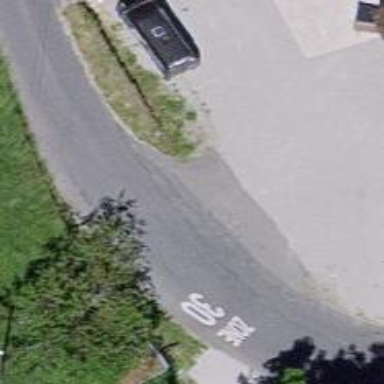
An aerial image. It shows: Unclassified road with asphalt surface.